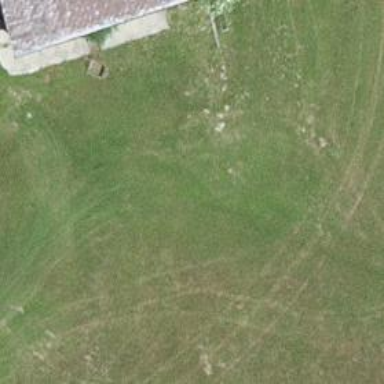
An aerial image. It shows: Grass track with grade5 track type.